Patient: sex F, age 75
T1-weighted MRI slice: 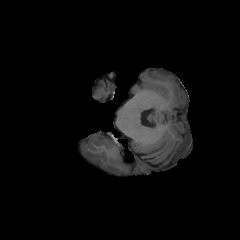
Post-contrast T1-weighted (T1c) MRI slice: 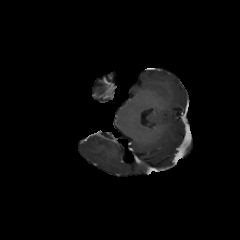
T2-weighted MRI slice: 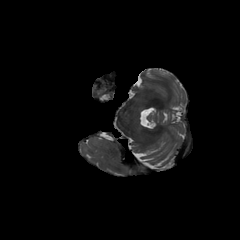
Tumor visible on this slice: no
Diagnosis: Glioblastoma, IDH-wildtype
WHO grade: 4